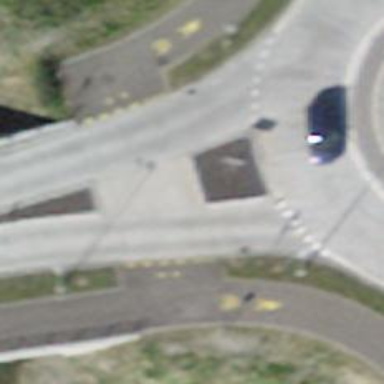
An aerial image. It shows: Unmarked crossing on cycleway.